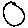
Label: circle